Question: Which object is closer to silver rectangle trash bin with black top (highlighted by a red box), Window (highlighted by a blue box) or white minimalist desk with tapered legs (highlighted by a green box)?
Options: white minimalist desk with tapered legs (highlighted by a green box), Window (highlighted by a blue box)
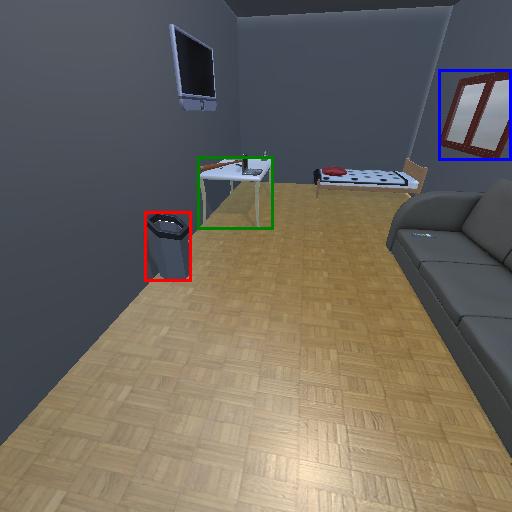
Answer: white minimalist desk with tapered legs (highlighted by a green box)